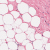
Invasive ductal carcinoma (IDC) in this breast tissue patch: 0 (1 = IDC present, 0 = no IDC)